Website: lowes
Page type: orders-overview
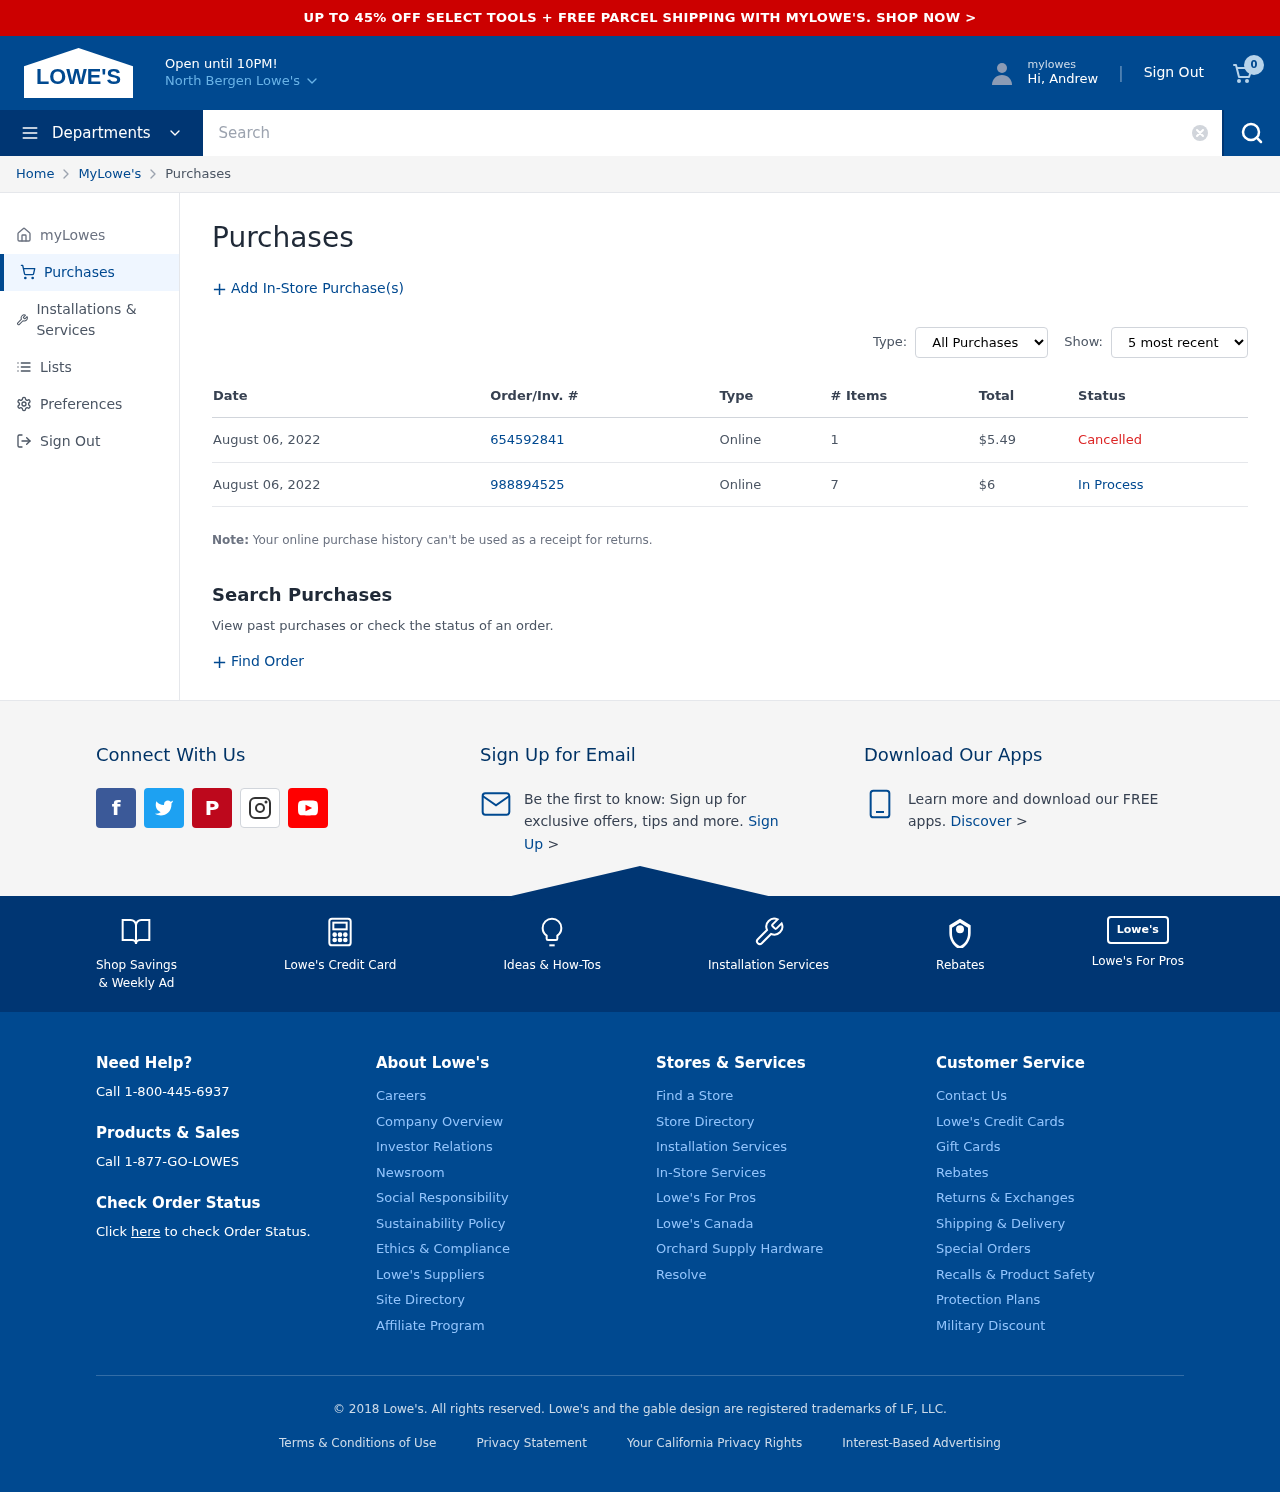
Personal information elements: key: PII_FIRSTNAME
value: Andrew
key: PII_CITY
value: North Bergen
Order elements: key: ORDER_NUM_ITEMS
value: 0
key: ORDER_DATE
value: August 06, 2022
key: ORDER_ID
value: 654592841
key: ORDER_NUM_ITEMS
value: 1
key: ORDER_TOTAL
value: $5.49
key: ORDER_DATE2
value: August 06, 2022
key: ORDER_ID2
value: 988894525
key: ORDER_NUM_ITEMS2
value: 7
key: ORDER_TOTAL2
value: $6
Search elements: key: HEADER_SEARCH
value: Search